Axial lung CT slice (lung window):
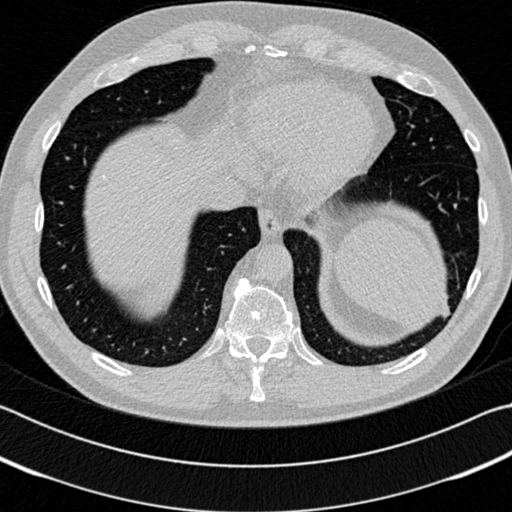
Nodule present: no